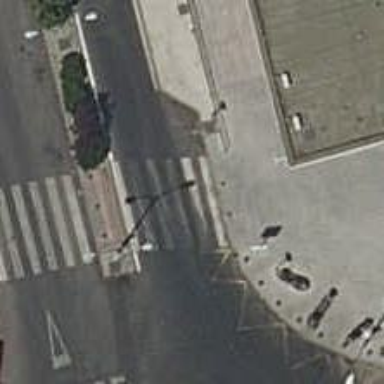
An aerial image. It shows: Marked crossing on footway.